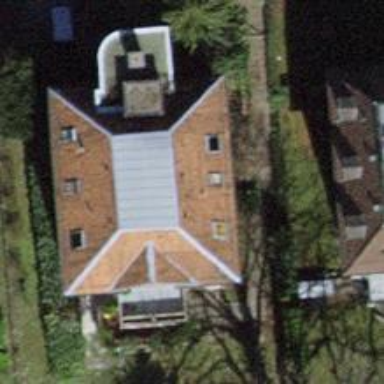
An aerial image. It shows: House with mansard roof.